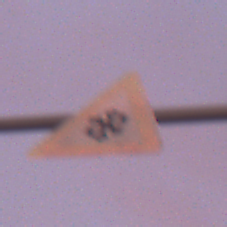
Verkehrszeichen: SchneeOderEisglaette
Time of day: SunriseSunset
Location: Outdoor (Urban)
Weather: PartlyCloudy
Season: NotSpecified
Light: Natural